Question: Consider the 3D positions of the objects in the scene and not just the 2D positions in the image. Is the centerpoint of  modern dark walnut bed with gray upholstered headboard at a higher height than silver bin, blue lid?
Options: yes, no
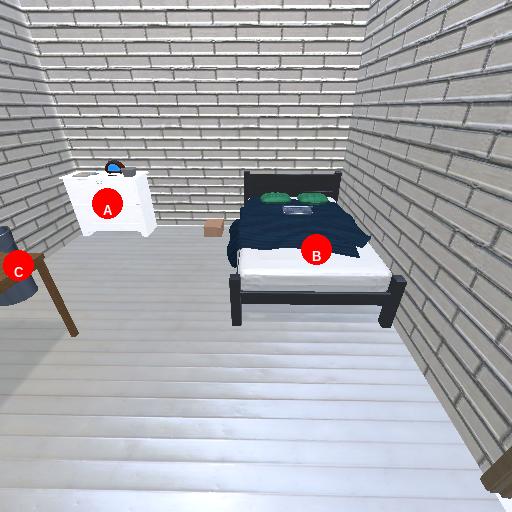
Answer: yes